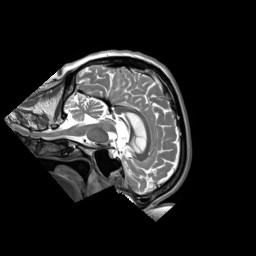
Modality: T2w
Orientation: sagittal
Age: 65
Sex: male
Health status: ill
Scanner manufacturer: siemens
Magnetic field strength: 3 T
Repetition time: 2.8 s
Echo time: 0.326 s